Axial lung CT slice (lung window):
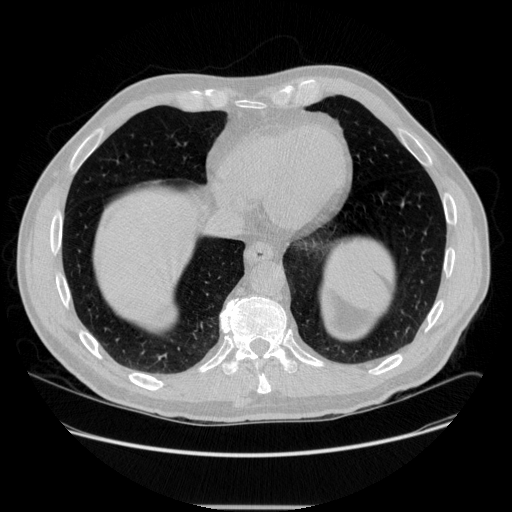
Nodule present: no